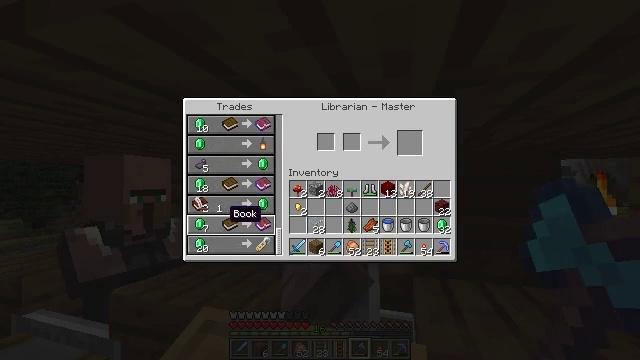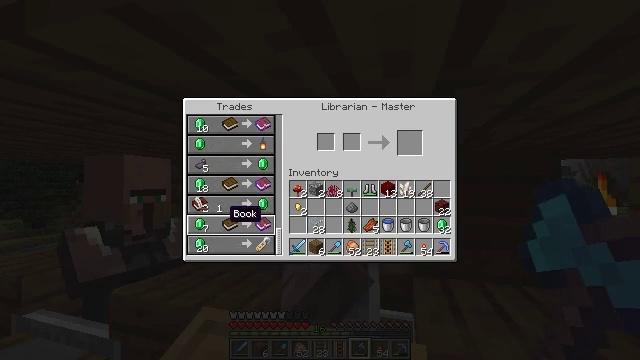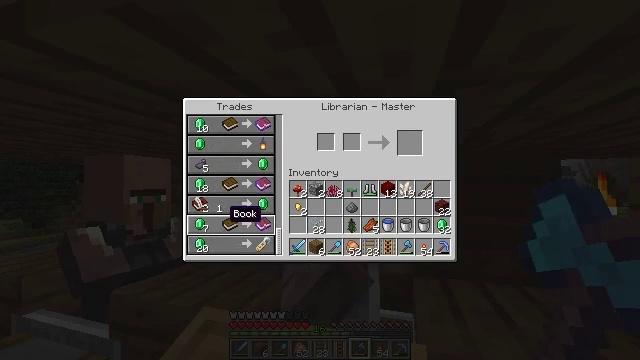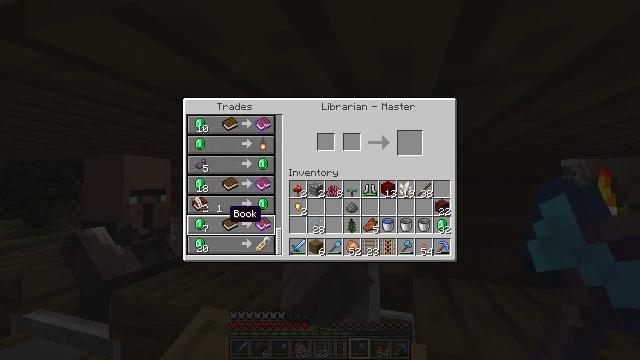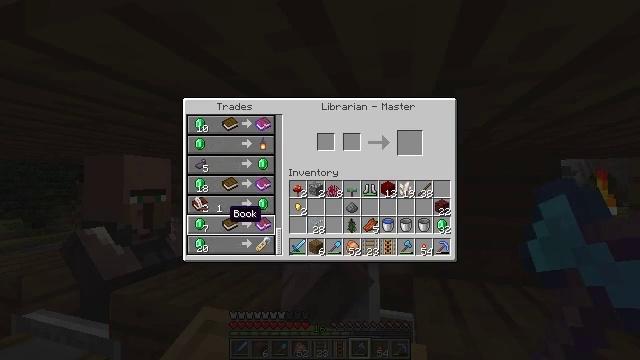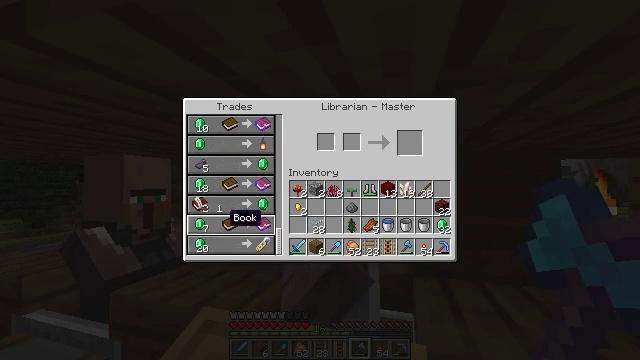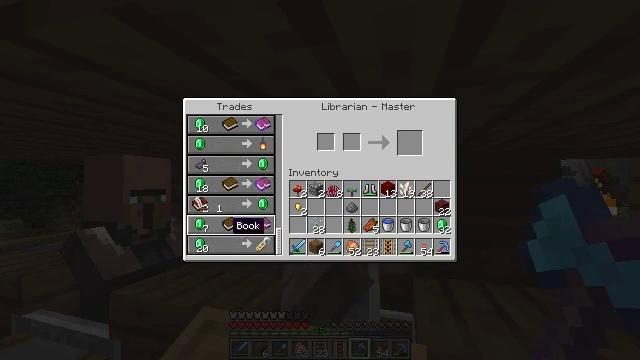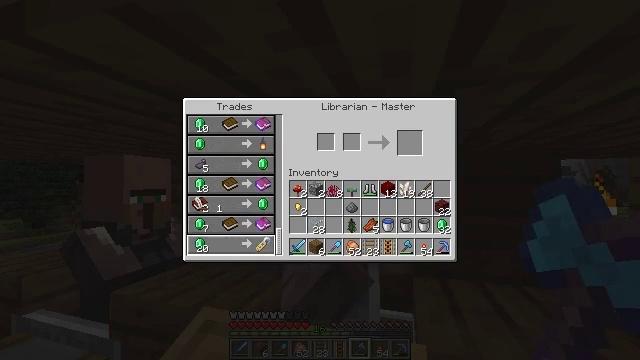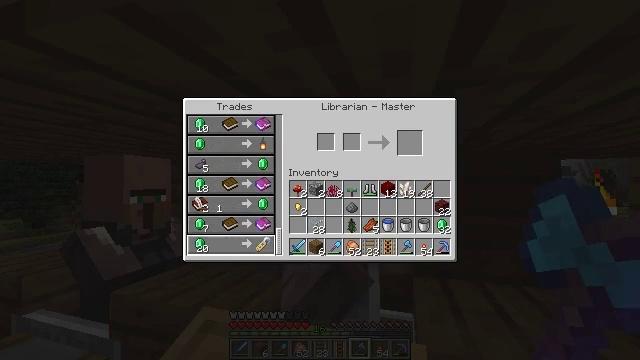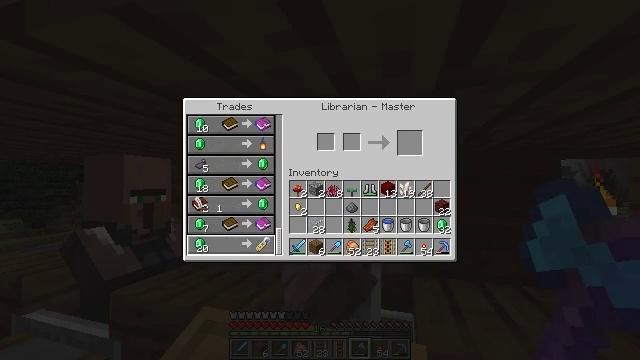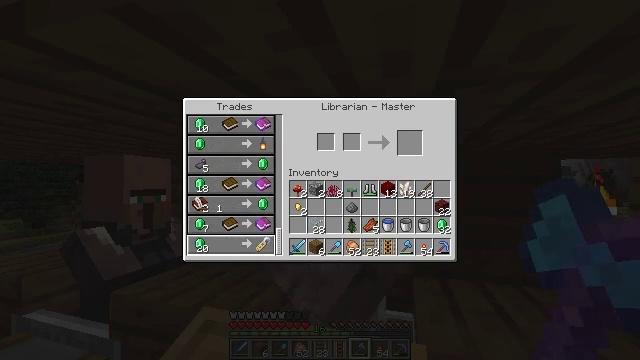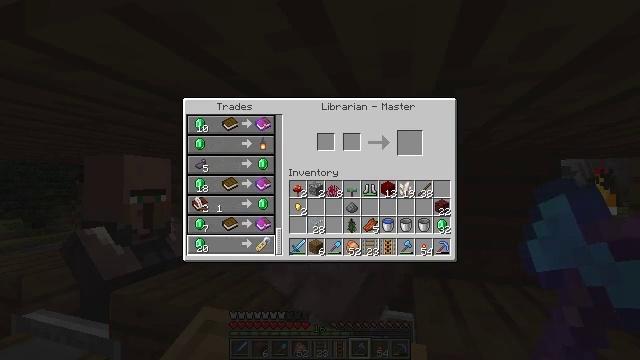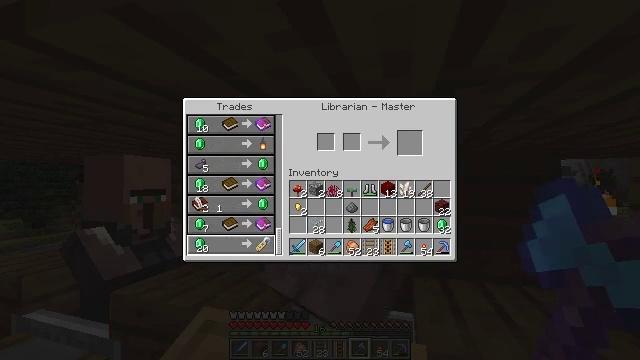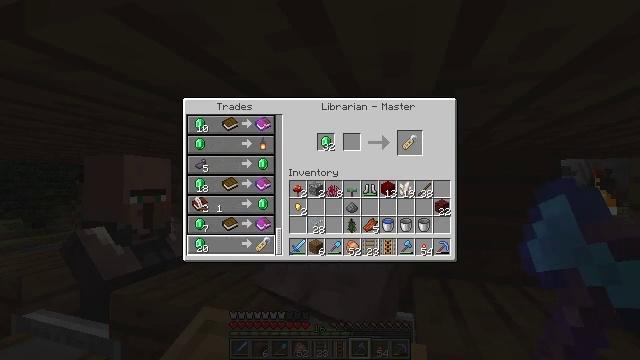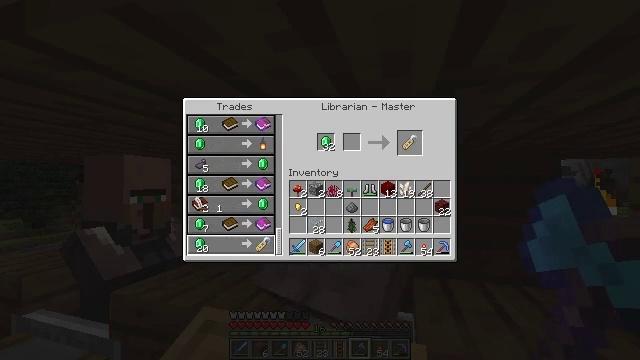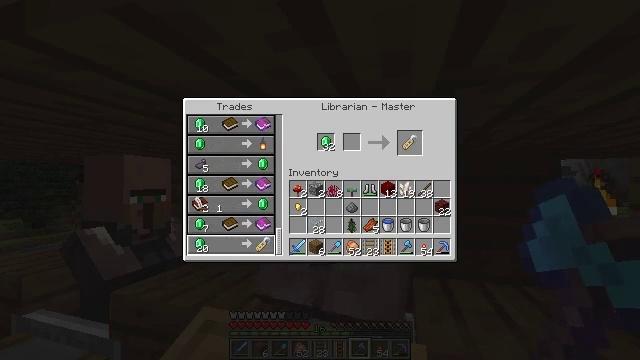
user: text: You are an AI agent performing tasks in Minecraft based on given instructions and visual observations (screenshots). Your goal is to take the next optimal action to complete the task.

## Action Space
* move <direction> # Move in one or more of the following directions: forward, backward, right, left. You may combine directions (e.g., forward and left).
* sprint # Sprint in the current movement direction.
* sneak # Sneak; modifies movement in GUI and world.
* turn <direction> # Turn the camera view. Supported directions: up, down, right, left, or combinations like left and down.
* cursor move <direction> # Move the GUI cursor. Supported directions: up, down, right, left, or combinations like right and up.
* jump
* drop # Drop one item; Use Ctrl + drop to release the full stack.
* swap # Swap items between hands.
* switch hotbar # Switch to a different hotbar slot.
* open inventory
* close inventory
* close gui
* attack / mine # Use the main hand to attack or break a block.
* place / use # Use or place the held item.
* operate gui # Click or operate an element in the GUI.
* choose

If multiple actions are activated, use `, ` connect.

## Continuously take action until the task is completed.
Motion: motion action
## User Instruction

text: Open a crafting table to craft a name tag.
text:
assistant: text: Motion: no_op
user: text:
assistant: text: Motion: no_op
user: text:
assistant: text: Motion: no_op
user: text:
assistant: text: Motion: no_op
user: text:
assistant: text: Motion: no_op
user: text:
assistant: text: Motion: cursor move down
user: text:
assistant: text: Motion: no_op
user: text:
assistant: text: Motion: no_op
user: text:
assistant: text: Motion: no_op
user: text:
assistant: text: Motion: no_op
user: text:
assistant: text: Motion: no_op
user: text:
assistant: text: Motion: no_op
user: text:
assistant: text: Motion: operate gui
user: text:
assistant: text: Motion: operate gui
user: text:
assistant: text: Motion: no_op
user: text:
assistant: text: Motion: cursor move right
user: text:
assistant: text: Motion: cursor move right and up
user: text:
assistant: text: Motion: cursor move right and up
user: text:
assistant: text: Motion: cursor move right and up
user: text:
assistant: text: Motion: cursor move right and up
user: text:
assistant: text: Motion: cursor move up
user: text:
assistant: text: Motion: no_op
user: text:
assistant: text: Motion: no_op
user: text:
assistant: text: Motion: cursor move up
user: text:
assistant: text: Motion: no_op
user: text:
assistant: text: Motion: no_op
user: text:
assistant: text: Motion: no_op
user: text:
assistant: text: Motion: no_op
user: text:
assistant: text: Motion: no_op
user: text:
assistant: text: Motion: no_op